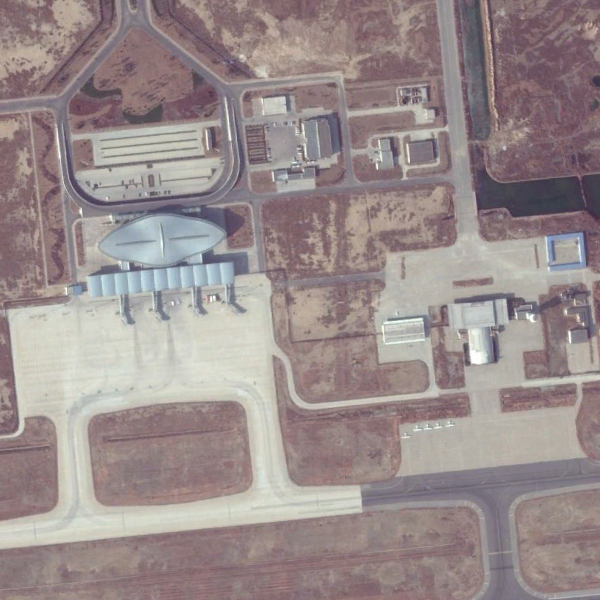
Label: Airport